Question: I'm looking for fast and efficent way to split code and prapare it for press. I'm working for coder magazine, and it's always a huge problem to prepare code for press, 'cause space in one column is limited. Now I'm doing it manually and it is very tiresome. Let me give you an example. This is a code I'm working on right now (already formatted/spitted in my own style), it's for Android:
'''
private void GetFiles() {
listBox1.Items.Clear();
var storeFile = IsolatedStorageFile.
GetUserStoreForApplication();
string fileString = System.IO.Path.GetFileName("*");
string[] files = storeFile.GetFileNames("*");
for (int i = 0; i < storeFile.GetFileNames("/" +
fileString).Length; i++) {
String fileName = storeFile.GetFileNames(fileString)[i];
String ext = fileName.Substring(fileName.Length - 3);
if (ext == "png") listBox1.Items.Add(fileName);
'''
}
}
Note that
'''
var storeFile = IsolatedStorageFile.
GetUserStoreForApplication();
'''
is one line. It's just too long for press column, that's why I split by the nearest logical break (here - point) and indent the second part of the line with 4 spaces (inline is always indented by 2 spaces). I know, it's not the best way, it's hard to understand. That's why I'm looking an authoritative answer from the wide range of software developers. I have to work not only with C++ code, but with Assembler, JavaScript, Ruby and Python. The last one is a separate problem - it's indent-dependive, so I have to be especially carefull with indents.
which is the best way to format code in limited space of the magazine? Which way do prefer? Please, suggest your own ideas. Every answer is highly appreciated.
: Here's the way how it looks in magazine now: . It may help you to uderstand the problem. Too long lines are splited by '' and the last part of line is indented. Not too obvious, isn't it? =(
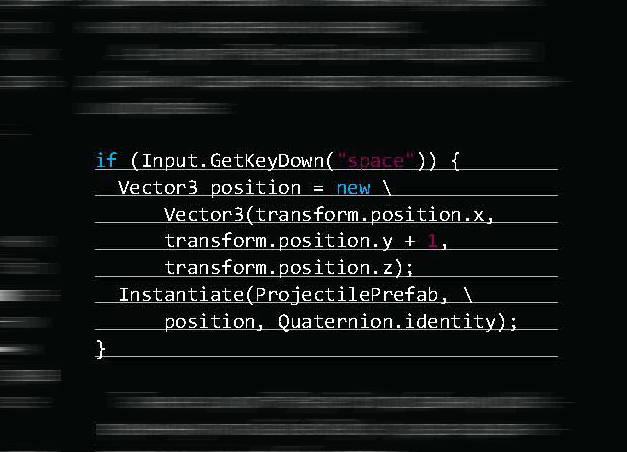
Answer: Why don't you simply use Eclipse built-in code formatter. You can easily configure the maxline length amongst other things. Then you simply use ctrl+shift+f to format according to your defined codestyle.
Ah, I didn't realize this wasn't a specific Java question. The code you pasted here doesn't compile and the editor refuses to format it. But if I use your screenshot it will, by default look like this (i changed max line length a bit tho):
'''
if (Input.GetKeyDown("space")) {
Vector3 prosition = new Vector3(
tranform.position.x,
transform.position.y + 1,
transform.position.z);
}
Instantiate(ProjectilePrefab, position,
Quaternion.Identiy);
}
'''